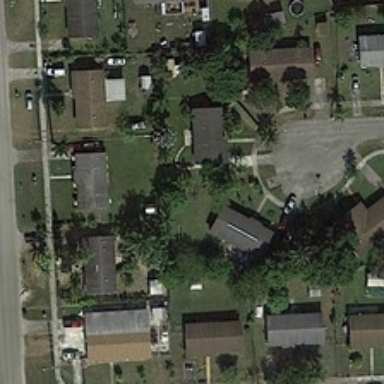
Some trees and the cottages are in a corner of the residential .